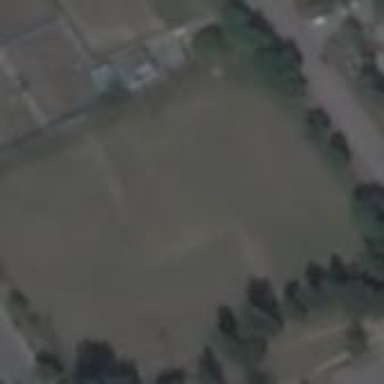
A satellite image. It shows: Playground designed for playing cricket.